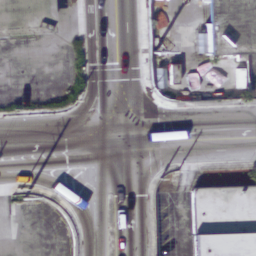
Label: intersection